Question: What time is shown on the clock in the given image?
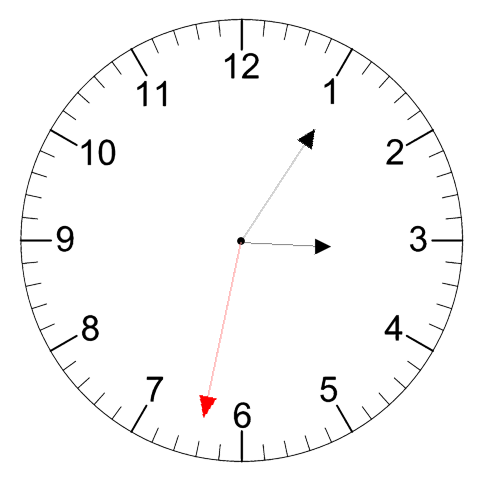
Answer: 03:05:32